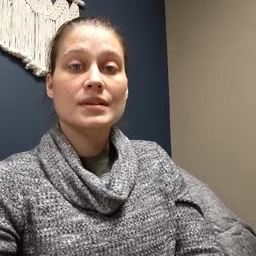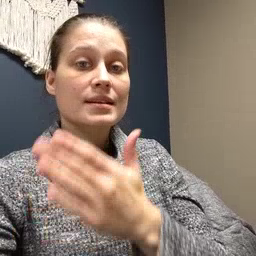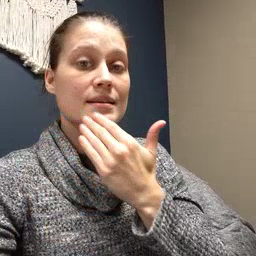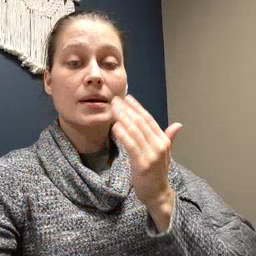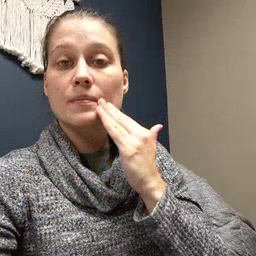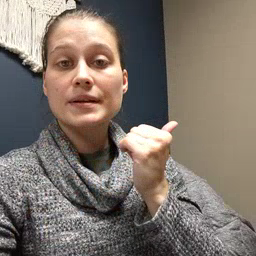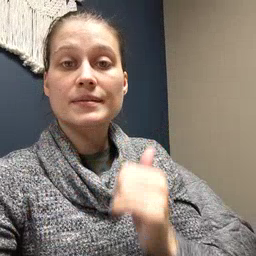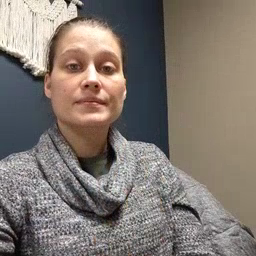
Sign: napkin